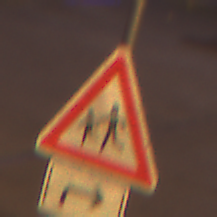
Verkehrszeichen: KinderRechts
Zusatzzeichen unten: RichtungsangabeDurchPfeile5
Umgebung: Outdoor, Urban
Tageszeit: Night
Wetter: PartlyCloudy
Licht: Artificial
Jahreszeit: NotSpecified
Kontrast: HighContrast